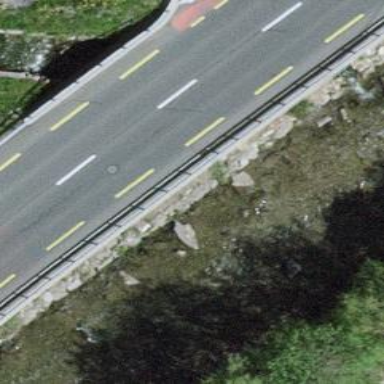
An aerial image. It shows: Secondary road with bridge and designated cycle lane.